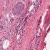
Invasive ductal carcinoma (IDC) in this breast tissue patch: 1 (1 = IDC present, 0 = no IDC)